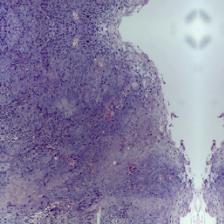
Diagnosis: OSCC